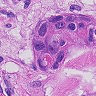
Metastatic tissue present: yes